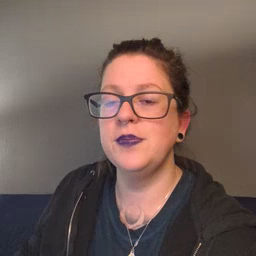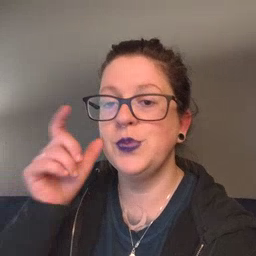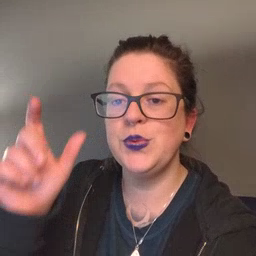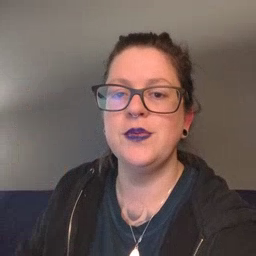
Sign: moon